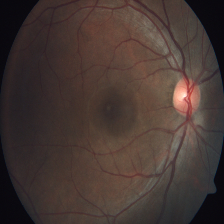
Diabetic retinopathy grade: Severe